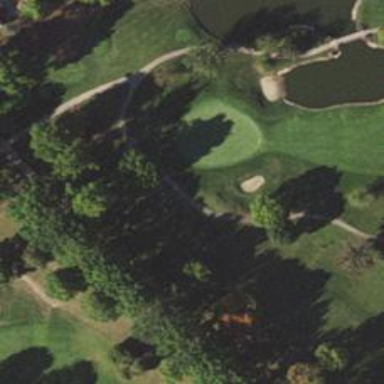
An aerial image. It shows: Path for both road and golf.